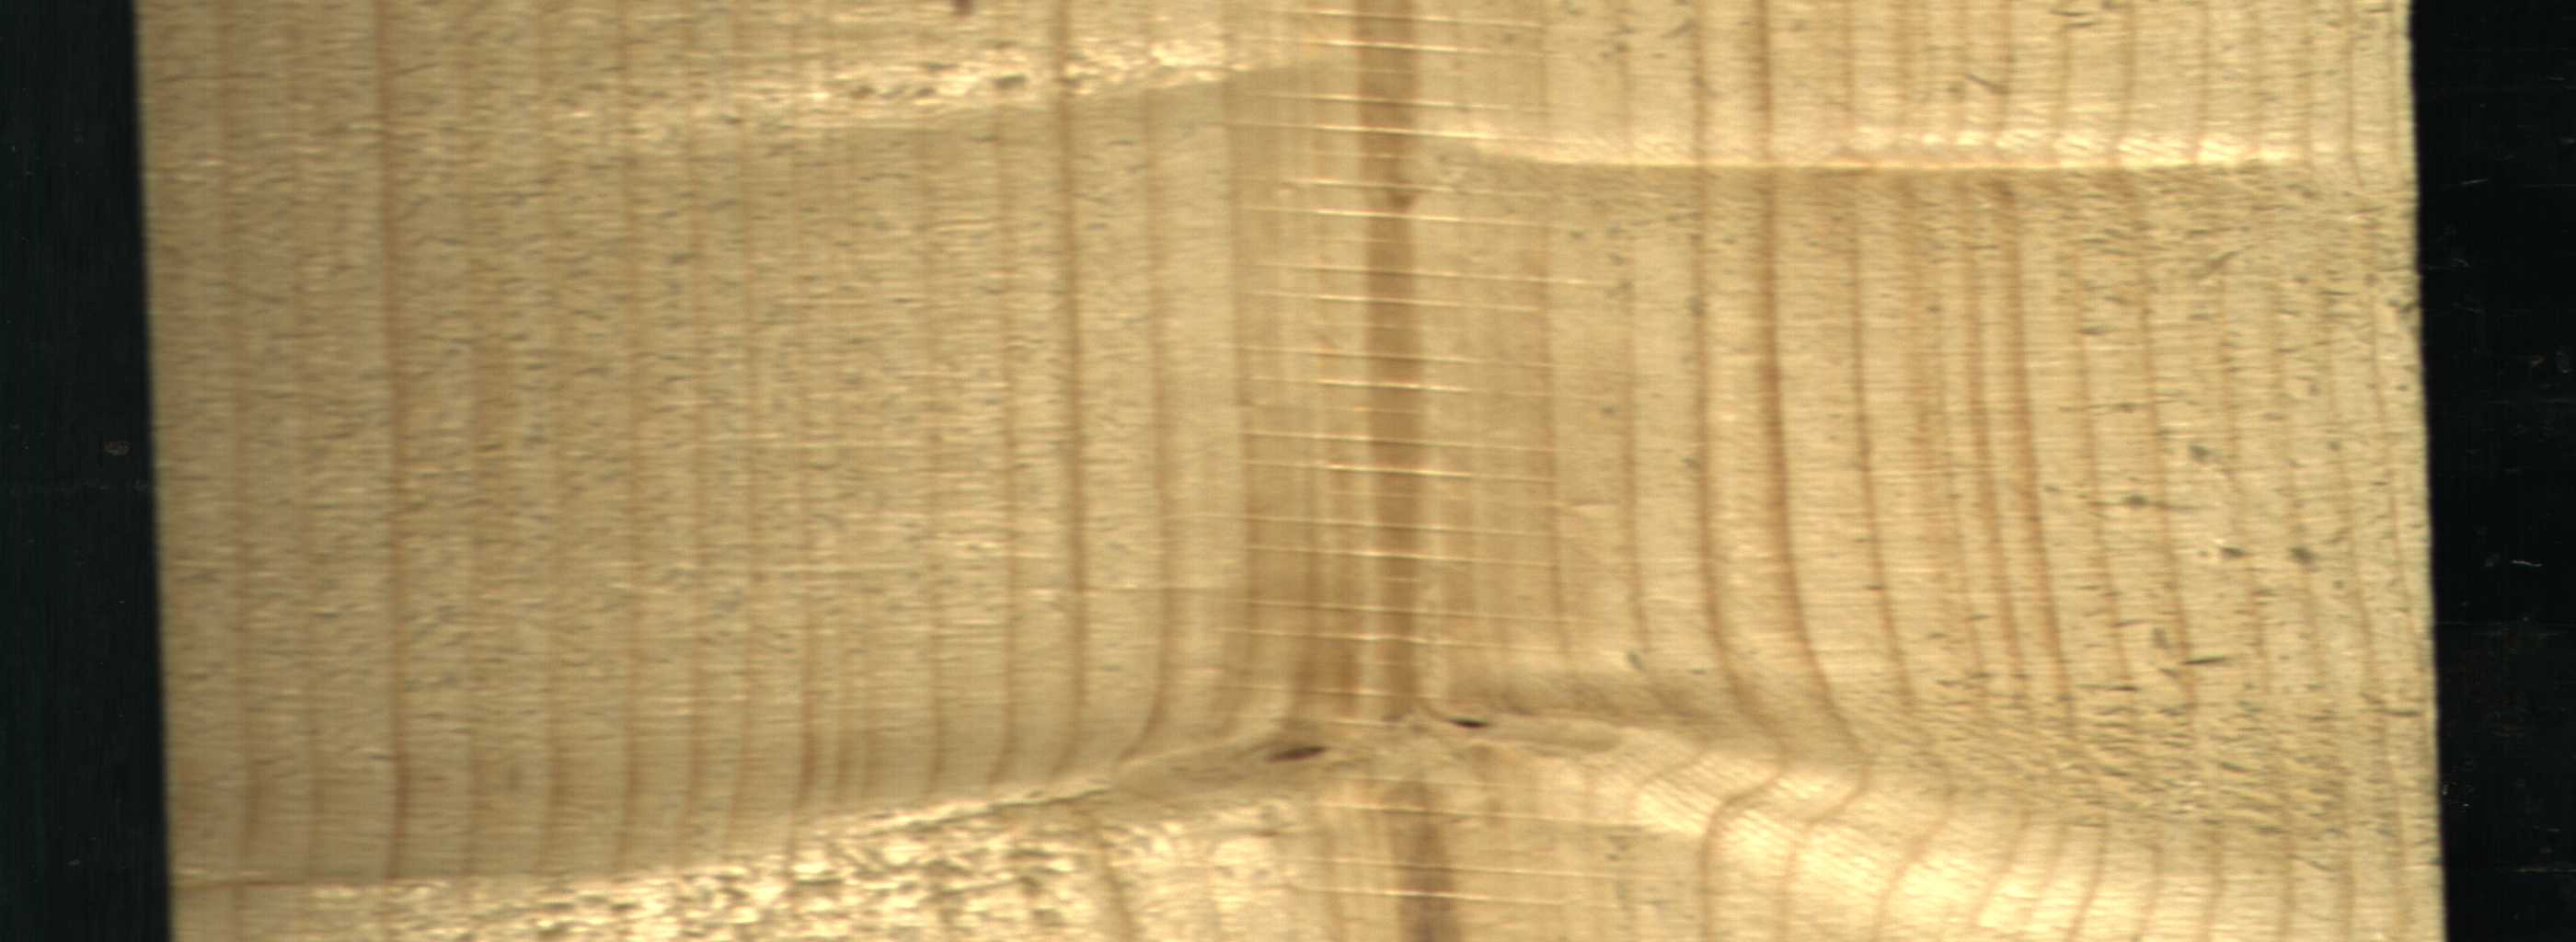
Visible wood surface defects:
Live_Knot
Live_Knot